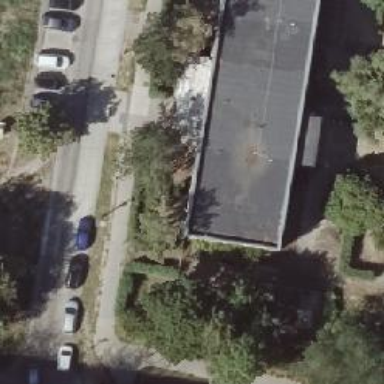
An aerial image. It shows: Community center.